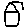
Label: house